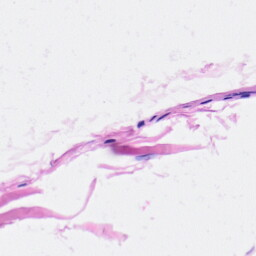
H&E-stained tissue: Heart